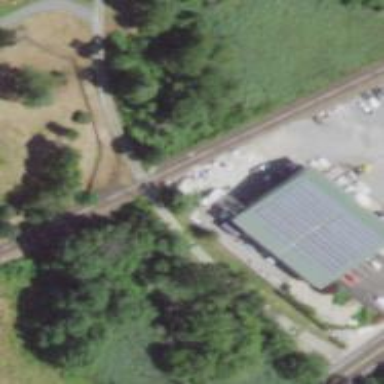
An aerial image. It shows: Railway level crossing.